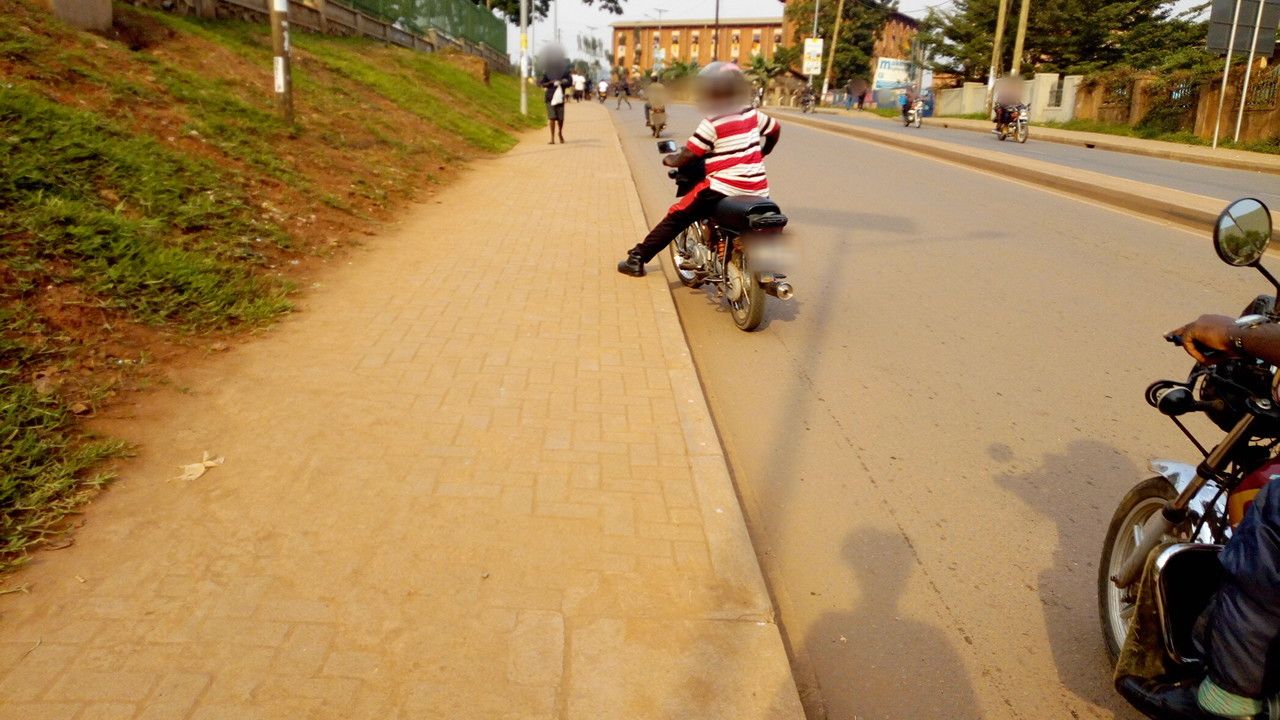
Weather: clear
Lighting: day
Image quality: slightly poor
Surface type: walking surface
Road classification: primary
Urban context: urban centre
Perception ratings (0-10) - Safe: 3.96, Lively: 7.8, Beautiful: 1.75, Boring: 9.39, Depressing: 2.77, Wealthy: 2.48